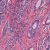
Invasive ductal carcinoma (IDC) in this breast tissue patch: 1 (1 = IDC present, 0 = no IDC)